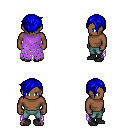
a pixel art fantasy rpg character, male body template, human, dark skin, maroon tattered cape, teal pants, blue pixie cut hairstyle, black shoes, four views (front, back, left, right), 2x2 character sprite sheet, small pixel art, hard edges, no anti-aliasing